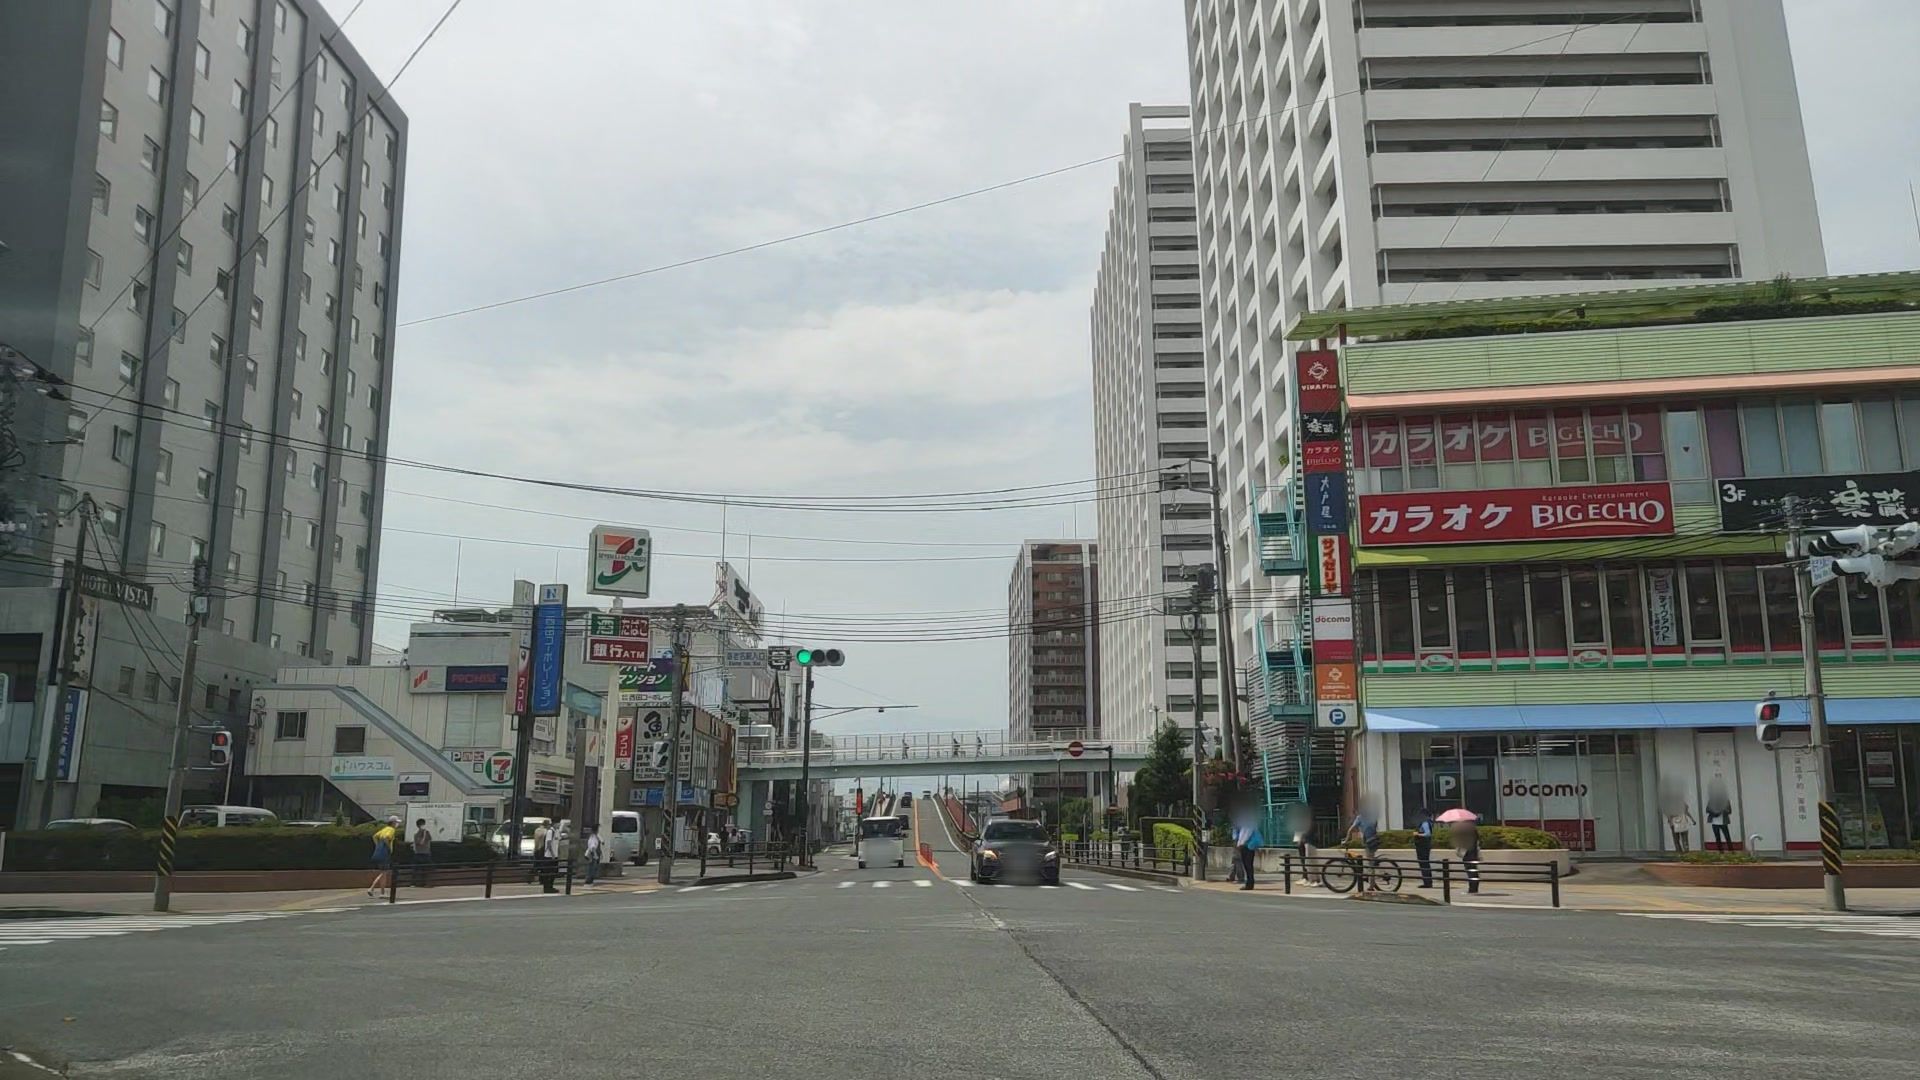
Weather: cloudy
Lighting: day
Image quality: good
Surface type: driving surface
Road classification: primary
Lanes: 2
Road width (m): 3
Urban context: urban centre
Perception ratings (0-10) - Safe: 7.53, Lively: 8.23, Beautiful: 5.12, Boring: 1.84, Depressing: 6.41, Wealthy: 5.82